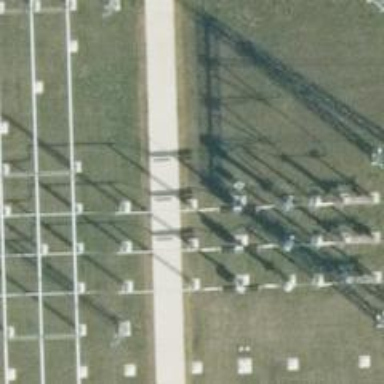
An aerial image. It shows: Power line with 3 cables. It is situated in bay.